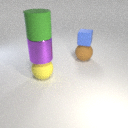
large purple metal cylinder below large green rubber cylinder